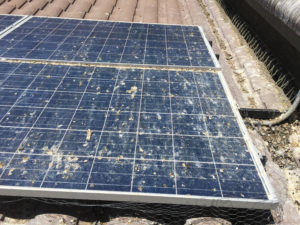
Label: Bird-drop